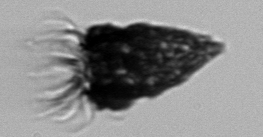
Label: Tintinnopsis